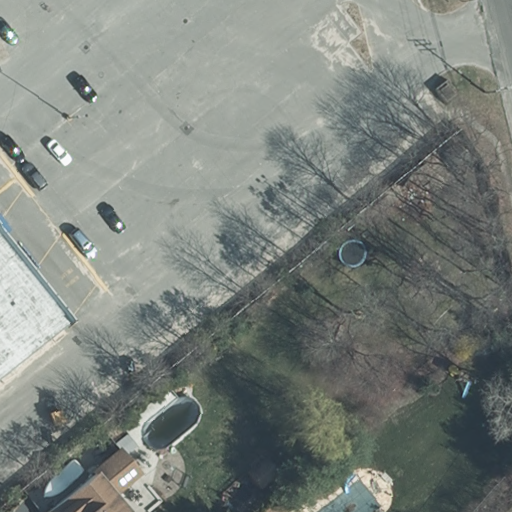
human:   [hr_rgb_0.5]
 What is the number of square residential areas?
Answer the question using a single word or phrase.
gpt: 0

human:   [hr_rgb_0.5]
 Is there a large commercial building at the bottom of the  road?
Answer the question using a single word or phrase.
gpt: yes

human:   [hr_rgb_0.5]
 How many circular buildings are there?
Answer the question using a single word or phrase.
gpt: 0

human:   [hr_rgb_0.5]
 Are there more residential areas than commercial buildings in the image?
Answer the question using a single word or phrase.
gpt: no

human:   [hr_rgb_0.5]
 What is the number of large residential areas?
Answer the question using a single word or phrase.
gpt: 1

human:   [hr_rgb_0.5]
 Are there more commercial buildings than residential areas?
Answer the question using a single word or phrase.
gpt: no

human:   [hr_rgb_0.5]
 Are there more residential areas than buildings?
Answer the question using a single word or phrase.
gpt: no

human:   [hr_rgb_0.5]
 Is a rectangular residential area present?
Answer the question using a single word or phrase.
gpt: yes

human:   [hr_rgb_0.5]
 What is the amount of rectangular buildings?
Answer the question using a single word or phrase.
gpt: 2

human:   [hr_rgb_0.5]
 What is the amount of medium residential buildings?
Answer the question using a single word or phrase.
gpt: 1

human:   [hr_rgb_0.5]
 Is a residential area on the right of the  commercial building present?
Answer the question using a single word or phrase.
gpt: yes

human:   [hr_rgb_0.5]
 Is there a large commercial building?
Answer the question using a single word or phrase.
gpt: yes

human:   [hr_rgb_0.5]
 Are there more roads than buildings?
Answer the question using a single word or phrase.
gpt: no

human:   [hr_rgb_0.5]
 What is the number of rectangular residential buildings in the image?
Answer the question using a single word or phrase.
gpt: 1

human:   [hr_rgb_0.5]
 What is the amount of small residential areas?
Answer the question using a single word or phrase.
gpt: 0

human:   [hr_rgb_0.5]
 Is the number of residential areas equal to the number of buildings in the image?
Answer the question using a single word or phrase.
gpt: no

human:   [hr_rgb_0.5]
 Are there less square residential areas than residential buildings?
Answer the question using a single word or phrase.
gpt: yes

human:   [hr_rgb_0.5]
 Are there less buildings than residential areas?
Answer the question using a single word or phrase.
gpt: no

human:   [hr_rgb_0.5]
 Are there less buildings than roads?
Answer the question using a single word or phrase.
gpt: no

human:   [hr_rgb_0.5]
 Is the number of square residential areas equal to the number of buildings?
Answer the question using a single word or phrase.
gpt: no

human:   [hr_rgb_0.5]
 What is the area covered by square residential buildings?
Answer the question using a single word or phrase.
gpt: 0m2

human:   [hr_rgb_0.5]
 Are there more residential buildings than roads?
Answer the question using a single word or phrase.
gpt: no

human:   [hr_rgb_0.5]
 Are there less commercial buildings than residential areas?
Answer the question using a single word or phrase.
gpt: no

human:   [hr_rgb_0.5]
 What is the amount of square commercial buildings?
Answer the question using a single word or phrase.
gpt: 0

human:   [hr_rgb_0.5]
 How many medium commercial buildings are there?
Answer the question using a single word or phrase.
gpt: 0

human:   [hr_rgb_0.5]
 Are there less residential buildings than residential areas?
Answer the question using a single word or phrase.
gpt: no

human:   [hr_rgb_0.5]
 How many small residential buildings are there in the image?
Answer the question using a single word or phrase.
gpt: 0

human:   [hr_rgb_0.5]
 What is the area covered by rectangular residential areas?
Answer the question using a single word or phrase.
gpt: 10632m2

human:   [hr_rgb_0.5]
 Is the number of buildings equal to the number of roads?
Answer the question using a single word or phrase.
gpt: no

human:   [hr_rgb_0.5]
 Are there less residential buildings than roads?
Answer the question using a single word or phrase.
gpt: no

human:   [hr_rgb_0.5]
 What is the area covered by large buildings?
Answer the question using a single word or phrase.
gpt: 1874m2

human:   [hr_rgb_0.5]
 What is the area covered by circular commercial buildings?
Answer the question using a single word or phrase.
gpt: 0m2

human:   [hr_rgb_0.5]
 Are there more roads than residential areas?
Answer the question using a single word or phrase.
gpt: no

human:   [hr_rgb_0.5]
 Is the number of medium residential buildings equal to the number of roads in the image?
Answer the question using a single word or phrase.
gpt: yes

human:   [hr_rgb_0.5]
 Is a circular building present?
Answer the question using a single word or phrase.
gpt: no

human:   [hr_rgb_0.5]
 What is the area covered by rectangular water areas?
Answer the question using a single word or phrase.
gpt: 0m2